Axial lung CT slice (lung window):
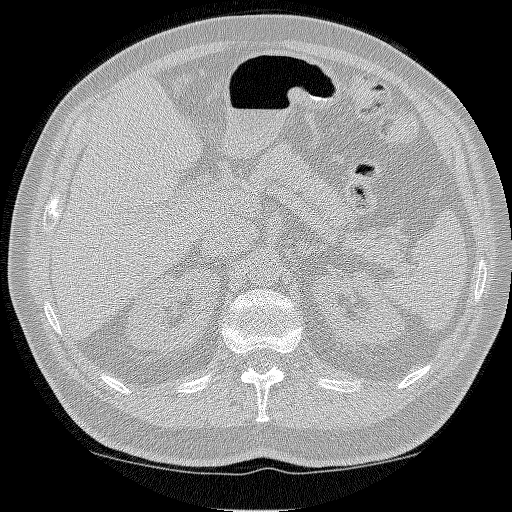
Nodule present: no